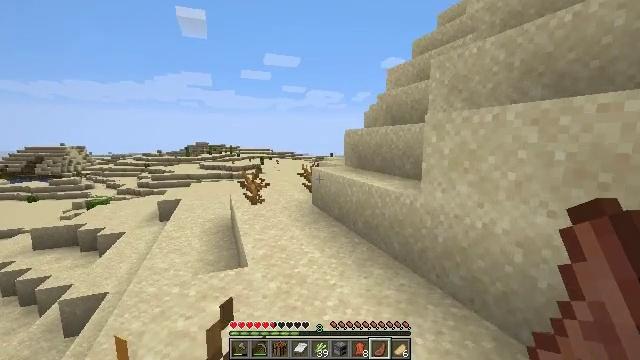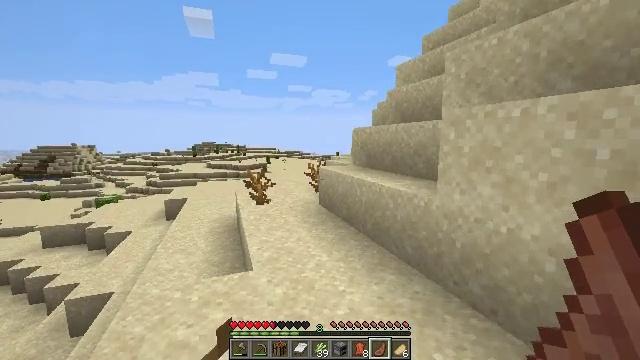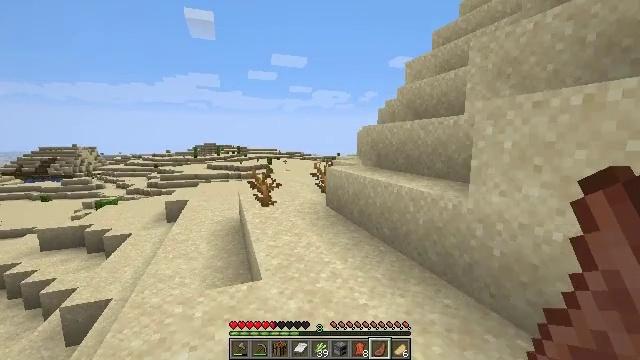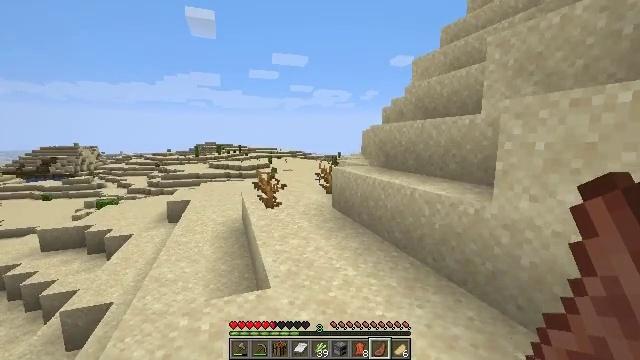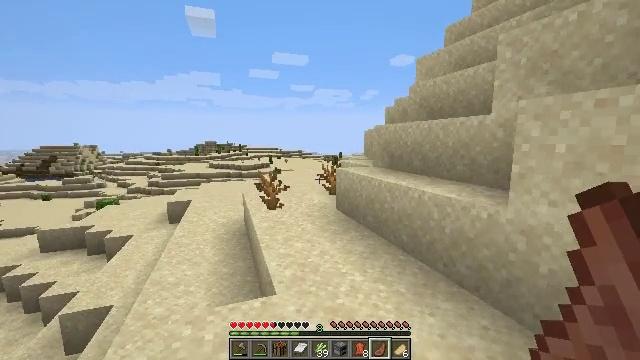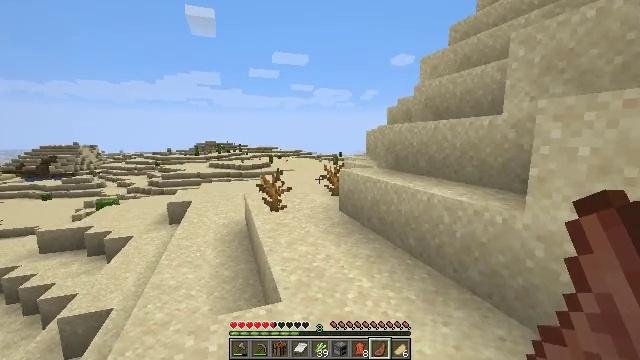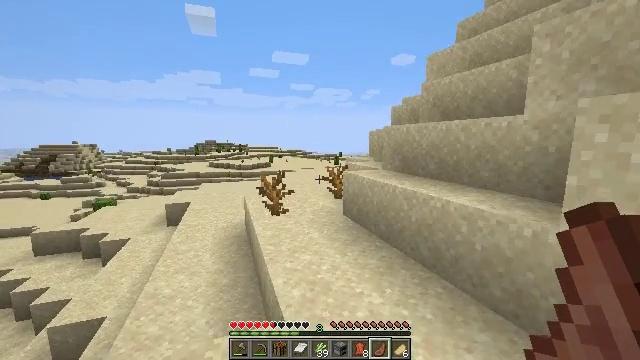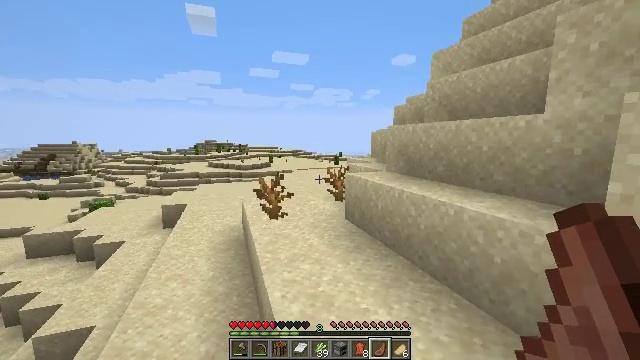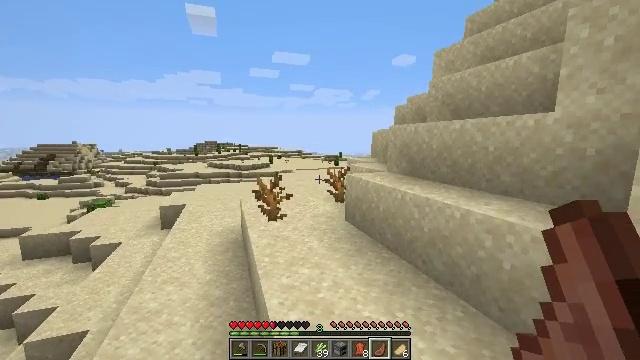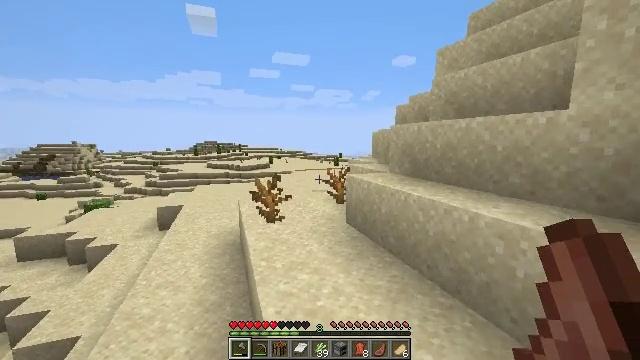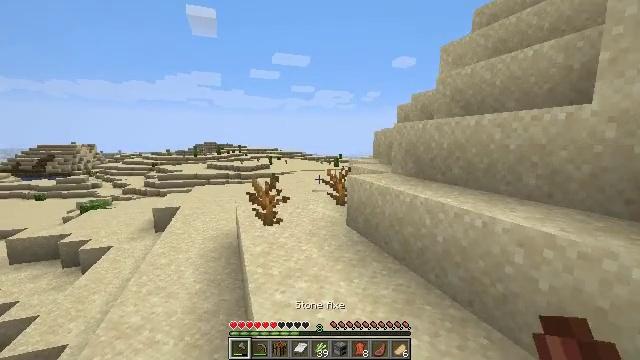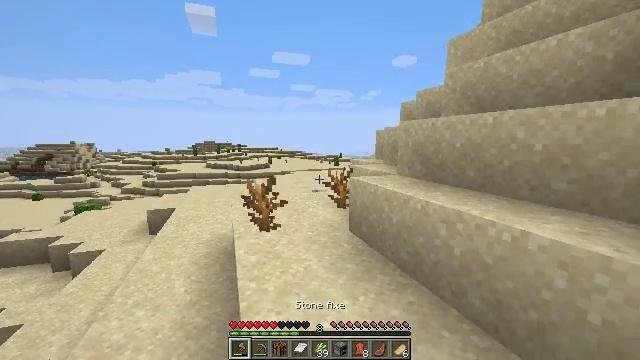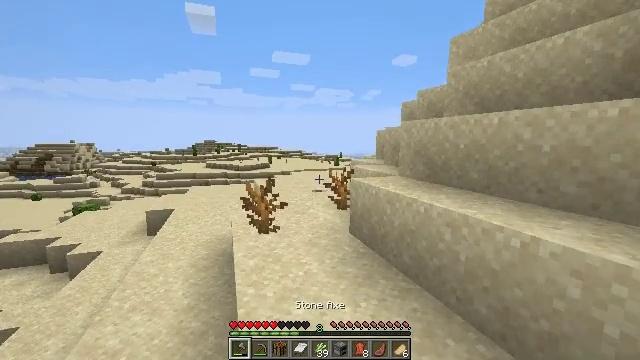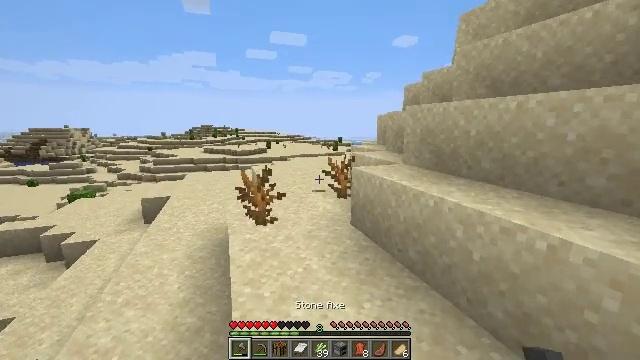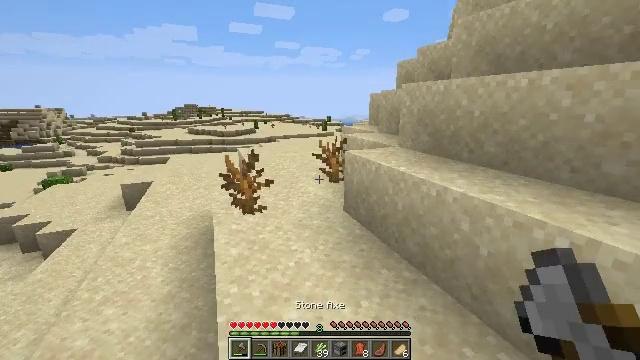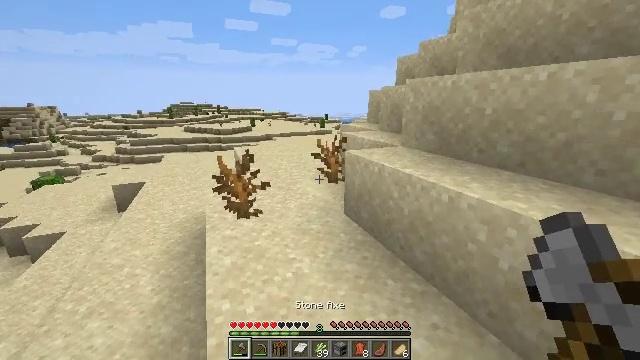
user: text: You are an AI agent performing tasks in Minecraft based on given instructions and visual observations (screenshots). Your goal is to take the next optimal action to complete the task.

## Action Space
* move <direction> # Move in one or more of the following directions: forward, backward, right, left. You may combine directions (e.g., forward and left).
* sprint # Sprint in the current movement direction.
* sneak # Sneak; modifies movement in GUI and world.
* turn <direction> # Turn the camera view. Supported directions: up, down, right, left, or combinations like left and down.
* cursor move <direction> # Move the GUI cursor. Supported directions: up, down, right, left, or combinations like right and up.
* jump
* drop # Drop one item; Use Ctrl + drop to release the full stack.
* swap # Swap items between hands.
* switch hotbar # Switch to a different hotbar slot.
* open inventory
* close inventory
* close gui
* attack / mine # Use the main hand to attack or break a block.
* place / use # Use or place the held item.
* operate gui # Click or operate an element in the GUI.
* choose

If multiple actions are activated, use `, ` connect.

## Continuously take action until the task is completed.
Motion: motion action
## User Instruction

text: Collect the dead bush from dry areas.
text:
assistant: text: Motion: move forward and move left, turn left
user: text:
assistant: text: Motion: move forward and move left
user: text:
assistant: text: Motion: move forward and move left
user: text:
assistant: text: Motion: move forward and move left
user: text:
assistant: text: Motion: move forward
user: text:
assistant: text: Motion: move forward
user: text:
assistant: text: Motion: move forward
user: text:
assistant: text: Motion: move forward
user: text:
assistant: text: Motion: move forward, switch to hotbar 1
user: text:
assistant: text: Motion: move forward, switch to hotbar 1
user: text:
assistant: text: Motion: move forward, switch to hotbar 1
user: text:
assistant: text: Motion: move forward, switch to hotbar 1
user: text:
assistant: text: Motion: move forward, turn down
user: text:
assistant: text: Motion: move forward, turn right and down
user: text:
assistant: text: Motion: move forward
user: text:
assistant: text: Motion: move forward
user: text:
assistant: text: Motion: move forward and move left, attack / mine
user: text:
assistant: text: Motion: move forward and move left, attack / mine
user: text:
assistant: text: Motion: move forward and move left, attack / mine
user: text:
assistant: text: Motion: move forward and move left
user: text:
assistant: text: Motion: move forward and move left
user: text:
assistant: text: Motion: move forward and move left, turn down
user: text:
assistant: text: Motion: move forward and move left, turn right and down
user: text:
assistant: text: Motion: move forward and move left, turn right and down
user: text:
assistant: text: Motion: move left
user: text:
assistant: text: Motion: move left
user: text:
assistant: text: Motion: move forward and move left, turn right and down, attack / mine
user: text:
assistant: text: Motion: move forward, turn right and down, attack / mine
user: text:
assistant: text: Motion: move forward, turn right and down, attack / mine
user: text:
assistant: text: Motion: move forward, turn right, attack / mine